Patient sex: M
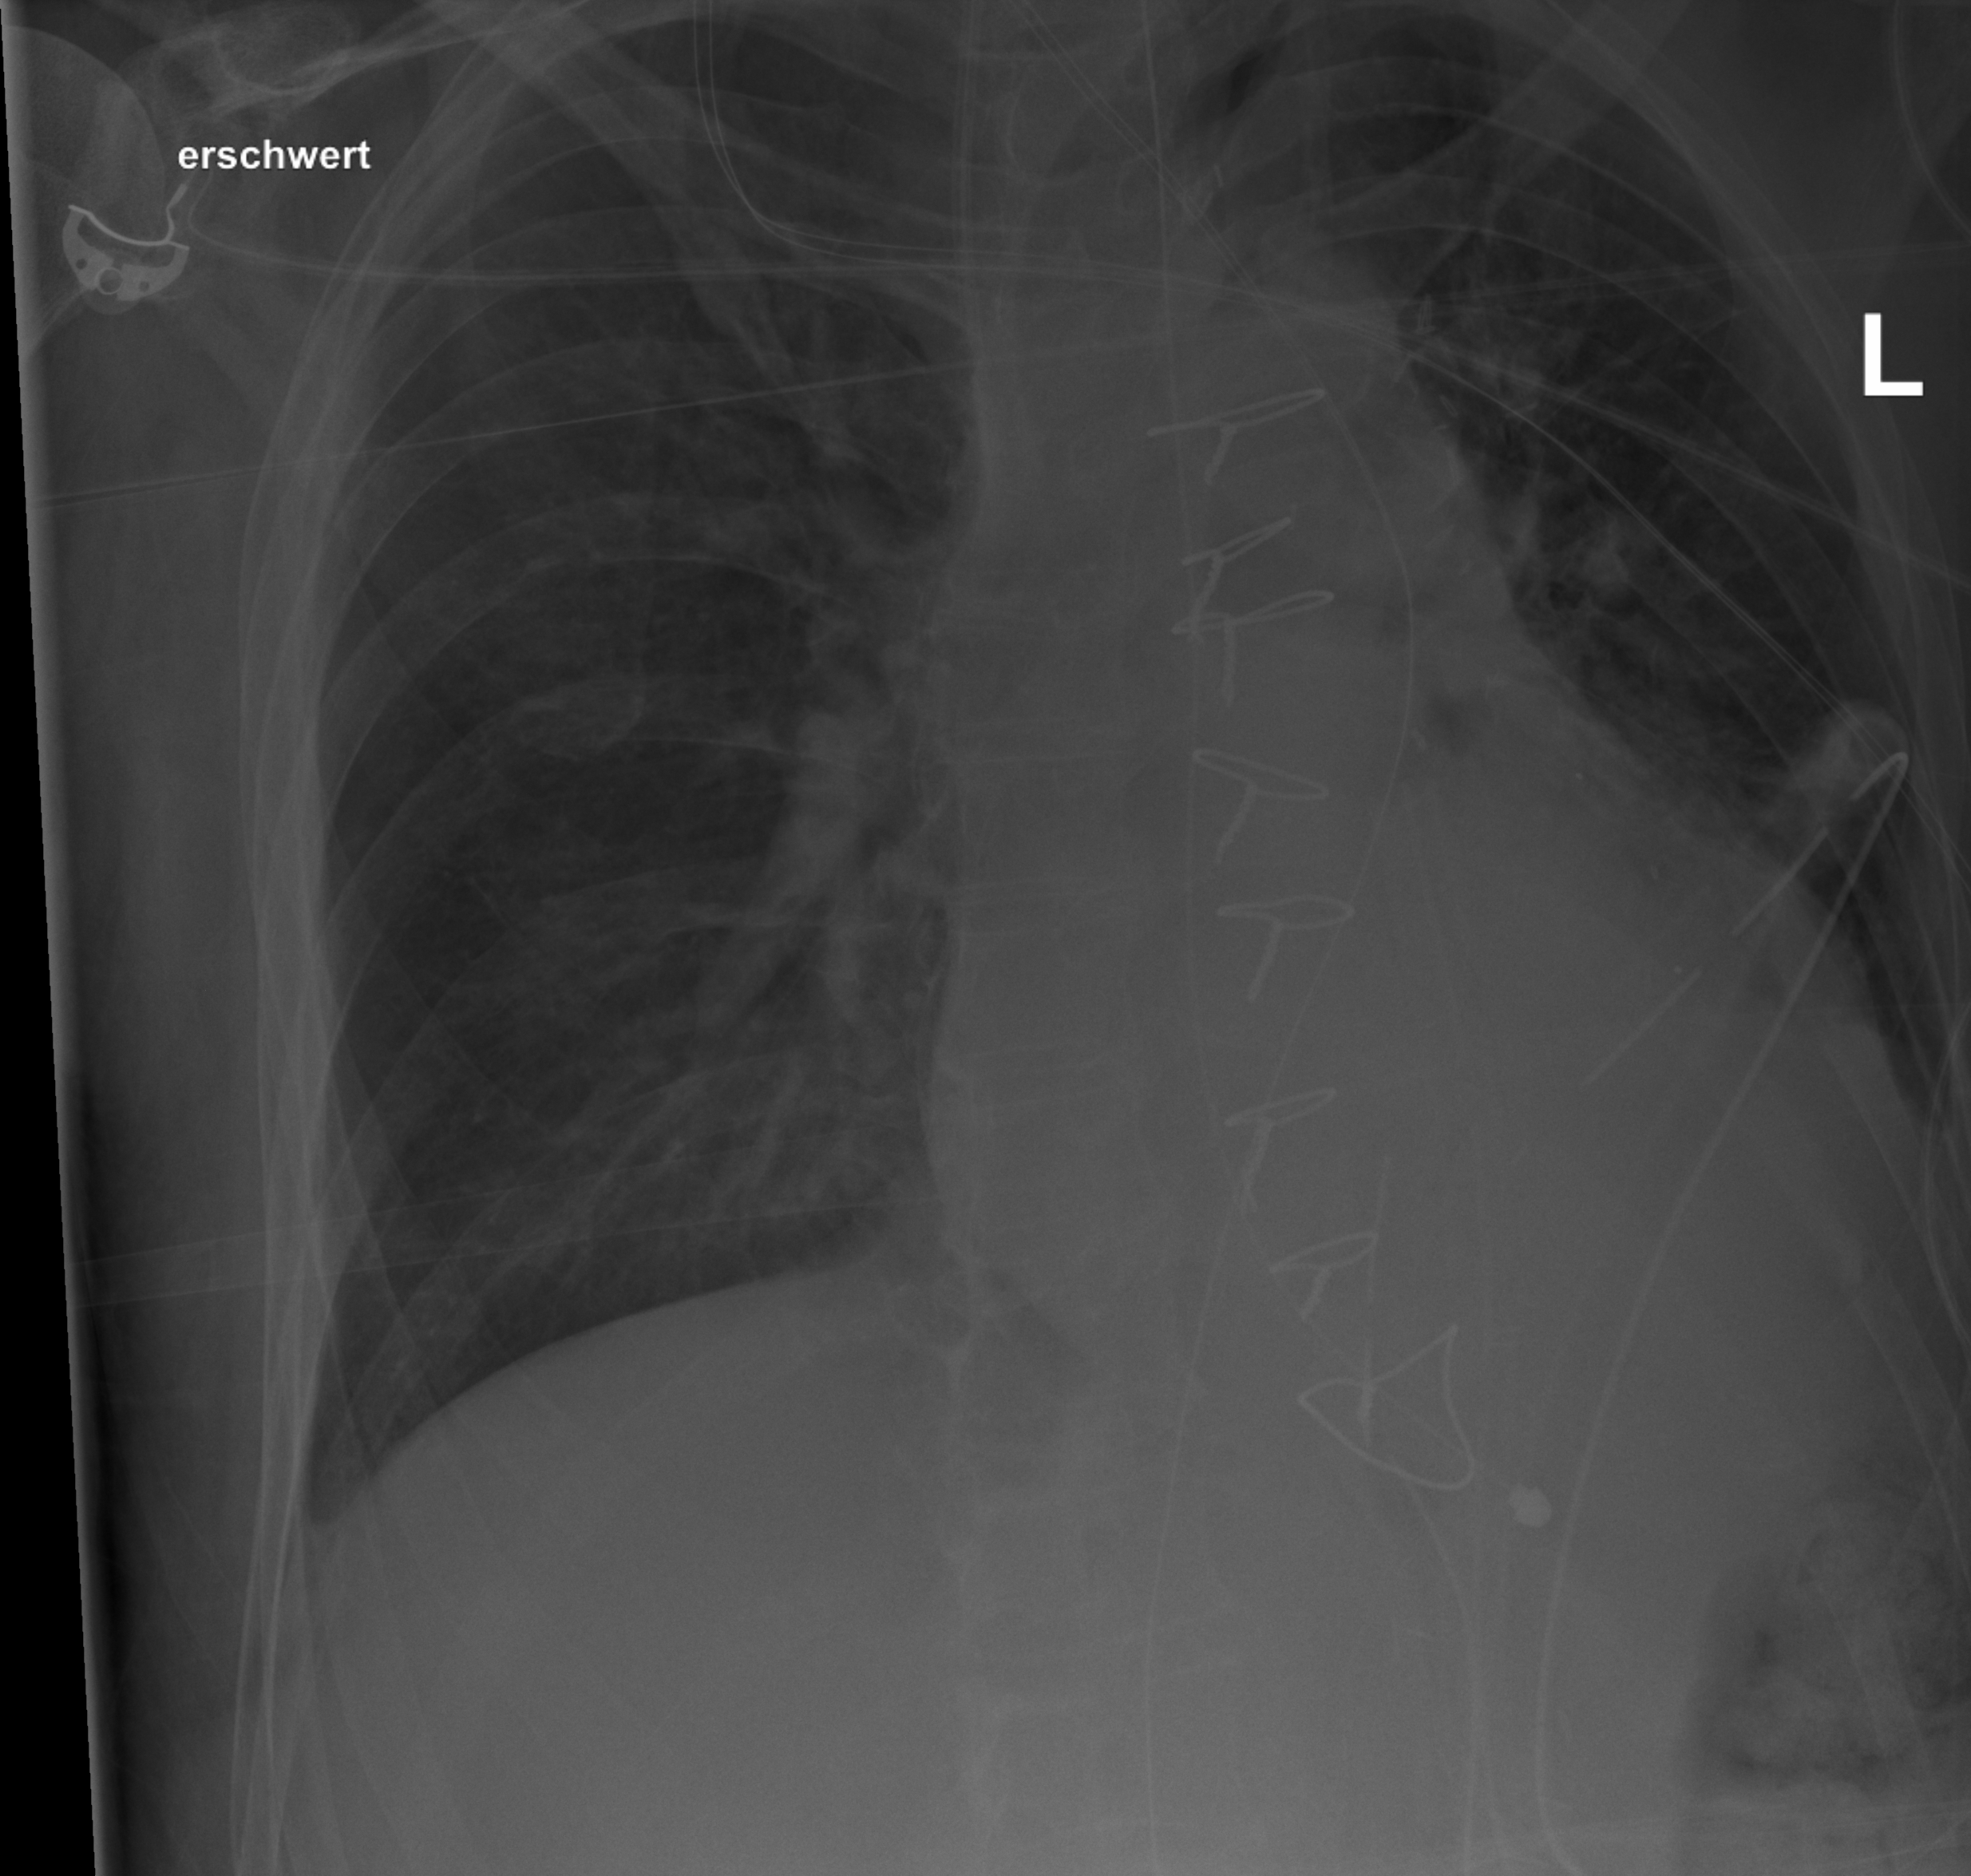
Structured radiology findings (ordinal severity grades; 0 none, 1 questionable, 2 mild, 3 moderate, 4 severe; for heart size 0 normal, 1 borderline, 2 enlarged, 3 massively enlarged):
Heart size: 2
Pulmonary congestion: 0
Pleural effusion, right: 1
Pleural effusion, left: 2
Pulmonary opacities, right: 0
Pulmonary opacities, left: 0
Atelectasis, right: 2
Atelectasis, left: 2